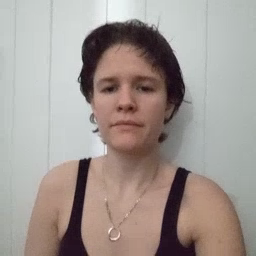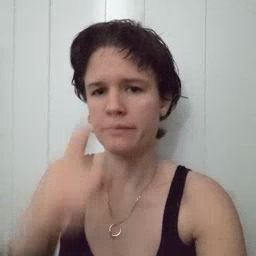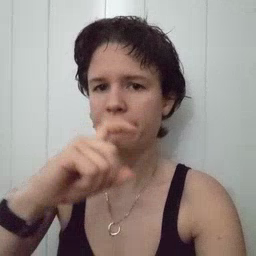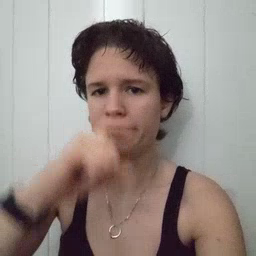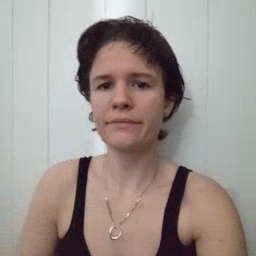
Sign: doll